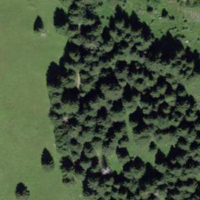
EUNIS habitat code: 43
Species observed at this site:
Nucifraga caryocatactes